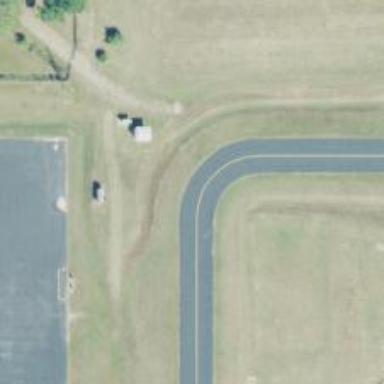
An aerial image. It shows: Image of taxiway at airport.